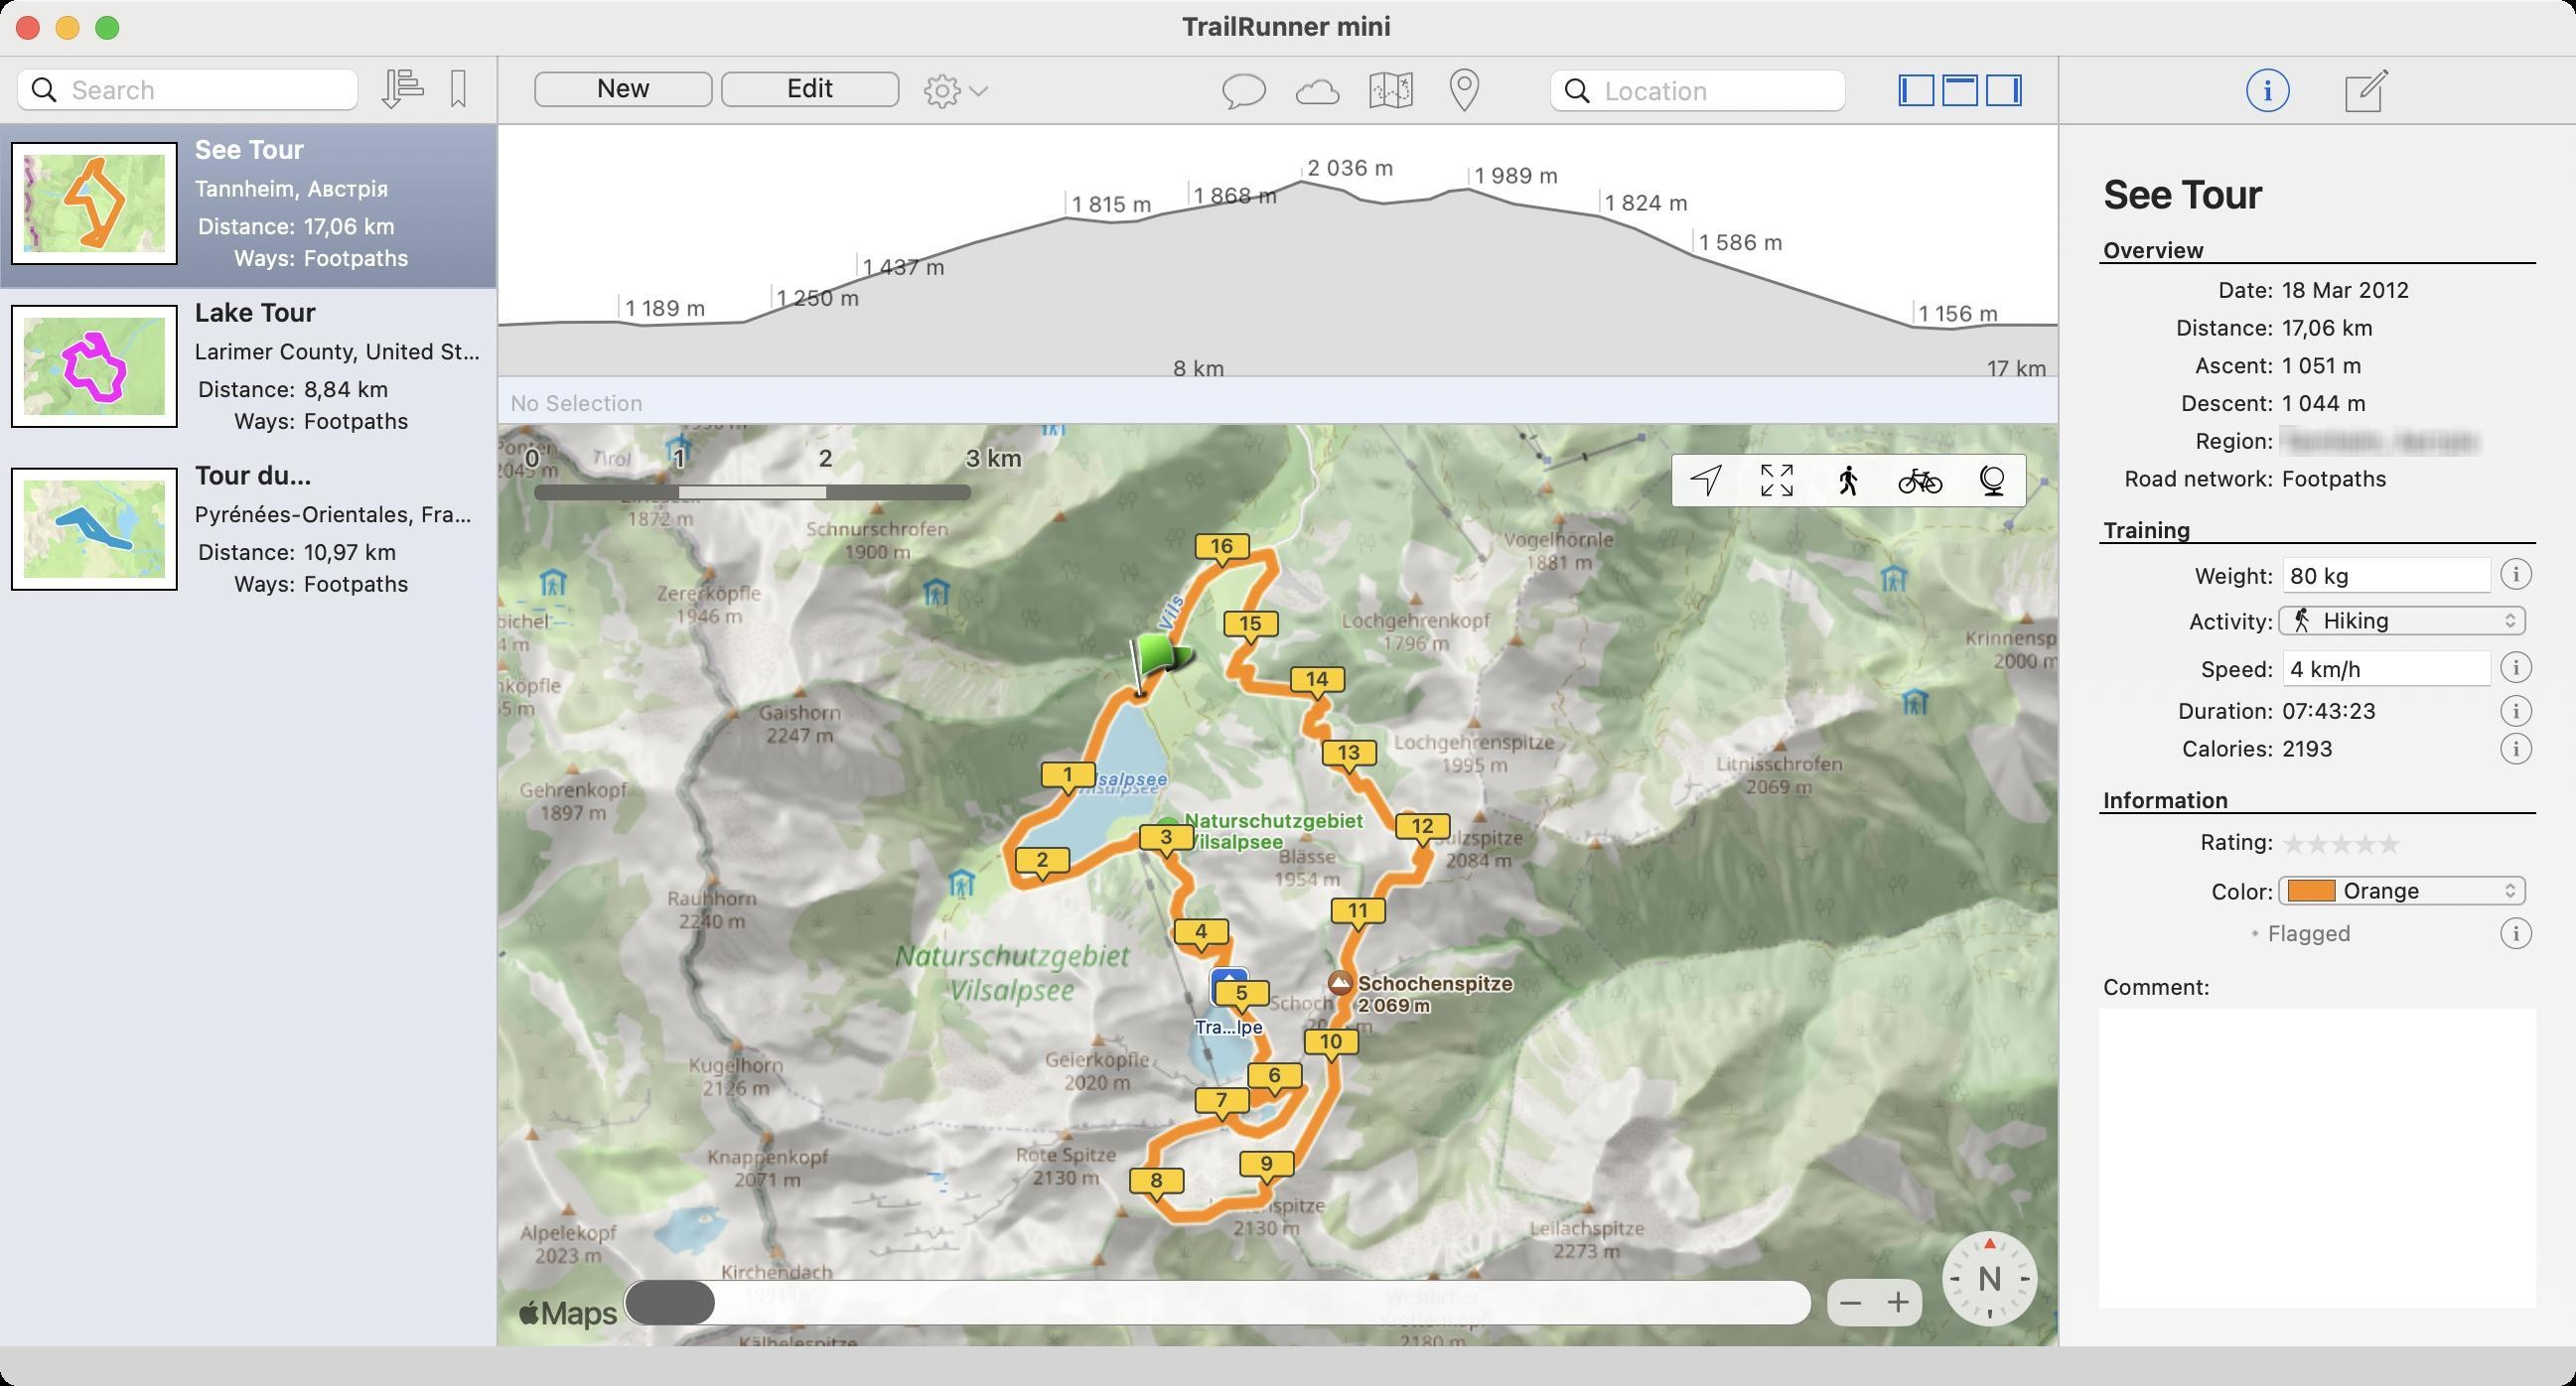
Accessibility tree:
{"name": "TrailRunner_mini", "role": "AXWindow", "description": null, "role_description": "standard window", "value": null, "position": "102.00;284.00", "size": "1297;698", "children": [{"name": null, "role": "AXSplitGroup", "description": null, "role_description": "split group", "value": null, "position": "0.00;28.00", "size": "1297;650", "children": [{"name": null, "role": "AXTextField", "description": null, "role_description": "search text field", "value": "", "position": "8.00;34.00", "size": "173;22", "children": [{"name": "", "role": "AXButton", "description": "search", "role_description": "button", "value": null, "position": "10.00;34.00", "size": "25;22", "children": []}]}, {"name": "", "role": "AXButton", "description": null, "role_description": "button", "value": null, "position": "217.00;27.00", "size": "28;36", "children": []}, {"name": "", "role": "AXButton", "description": null, "role_description": "button", "value": null, "position": "189.00;27.00", "size": "28;36", "children": []}, {"name": null, "role": "AXScrollArea", "description": null, "role_description": "scroll area", "value": null, "position": "0.00;63.00", "size": "250;615", "children": [{"name": null, "role": "AXGrid", "description": null, "role_description": "grid", "value": null, "position": "0.00;63.00", "size": "250;615", "children": [{"name": null, "role": "AXUnknown", "description": null, "role_description": "unknown", "value": null, "position": "0.00;63.00", "size": "250;82", "children": [{"name": null, "role": "AXImage", "description": "", "role_description": "image", "value": null, "position": "12.00;78.00", "size": "71;49", "children": []}, {"name": null, "role": "AXStaticText", "description": null, "role_description": "text", "value": "Tannheim, Австрія", "position": "96.00;88.00", "size": "148;17", "children": []}, {"name": null, "role": "AXStaticText", "description": null, "role_description": "text", "value": "Distance:", "position": "96.00;107.00", "size": "55;14", "children": []}, {"name": null, "role": "AXStaticText", "description": null, "role_description": "text", "value": "17,06 km", "position": "151.00;107.00", "size": "93;14", "children": []}, {"name": null, "role": "AXStaticText", "description": null, "role_description": "text", "value": "Ways:", "position": "96.00;123.00", "size": "55;14", "children": []}, {"name": null, "role": "AXStaticText", "description": null, "role_description": "text", "value": "Footpaths", "position": "151.00;123.00", "size": "93;14", "children": []}, {"name": "", "role": "AXCheckBox", "description": null, "role_description": "toggle button", "value": 0, "position": "221.00;67.00", "size": "23;23", "children": []}, {"name": null, "role": "AXStaticText", "description": null, "role_description": "text", "value": "See Tour", "position": "96.00;67.00", "size": "123;18", "children": []}]}, {"name": null, "role": "AXUnknown", "description": null, "role_description": "unknown", "value": null, "position": "0.00;145.00", "size": "250;82", "children": [{"name": null, "role": "AXImage", "description": "", "role_description": "image", "value": null, "position": "12.00;160.00", "size": "71;49", "children": []}, {"name": null, "role": "AXStaticText", "description": null, "role_description": "text", "value": "Larimer County, United States", "position": "96.00;170.00", "size": "148;17", "children": []}, {"name": null, "role": "AXStaticText", "description": null, "role_description": "text", "value": "Distance:", "position": "96.00;189.00", "size": "55;14", "children": []}, {"name": null, "role": "AXStaticText", "description": null, "role_description": "text", "value": "8,84 km", "position": "151.00;189.00", "size": "93;14", "children": []}, {"name": null, "role": "AXStaticText", "description": null, "role_description": "text", "value": "Ways:", "position": "96.00;205.00", "size": "55;14", "children": []}, {"name": null, "role": "AXStaticText", "description": null, "role_description": "text", "value": "Footpaths", "position": "151.00;205.00", "size": "93;14", "children": []}, {"name": "", "role": "AXCheckBox", "description": null, "role_description": "toggle button", "value": 0, "position": "221.00;149.00", "size": "23;23", "children": []}, {"name": null, "role": "AXStaticText", "description": null, "role_description": "text", "value": "Lake Tour", "position": "96.00;149.00", "size": "123;18", "children": []}]}, {"name": null, "role": "AXUnknown", "description": null, "role_description": "unknown", "value": null, "position": "0.00;227.00", "size": "250;82", "children": [{"name": null, "role": "AXImage", "description": "", "role_description": "image", "value": null, "position": "12.00;242.00", "size": "71;49", "children": []}, {"name": null, "role": "AXStaticText", "description": null, "role_description": "text", "value": "Pyrénées-Orientales, France", "position": "96.00;252.00", "size": "148;17", "children": []}, {"name": null, "role": "AXStaticText", "description": null, "role_description": "text", "value": "Distance:", "position": "96.00;271.00", "size": "55;14", "children": []}, {"name": null, "role": "AXStaticText", "description": null, "role_description": "text", "value": "10,97 km", "position": "151.00;271.00", "size": "93;14", "children": []}, {"name": null, "role": "AXStaticText", "description": null, "role_description": "text", "value": "Ways:", "position": "96.00;287.00", "size": "55;14", "children": []}, {"name": null, "role": "AXStaticText", "description": null, "role_description": "text", "value": "Footpaths", "position": "151.00;287.00", "size": "93;14", "children": []}, {"name": "", "role": "AXCheckBox", "description": null, "role_description": "toggle button", "value": 0, "position": "221.00;231.00", "size": "23;23", "children": []}, {"name": null, "role": "AXStaticText", "description": null, "role_description": "text", "value": "Tour du Lac", "position": "96.00;231.00", "size": "69;18", "children": []}]}]}]}, {"name": null, "role": "AXSplitter", "description": null, "role_description": "splitter", "value": 250.0, "position": "250.00;28.00", "size": "1;650", "children": []}, {"name": "New", "role": "AXButton", "description": null, "role_description": "button", "value": null, "position": "269.00;36.00", "size": "90;19", "children": []}, {"name": "Edit", "role": "AXButton", "description": null, "role_description": "button", "value": null, "position": "363.00;36.00", "size": "90;19", "children": []}, {"name": null, "role": "AXTextField", "description": null, "role_description": "search text field", "value": "", "position": "780.00;34.50", "size": "150;22", "children": [{"name": "", "role": "AXButton", "description": "search", "role_description": "button", "value": null, "position": "782.00;34.50", "size": "25;22", "children": []}]}, {"name": null, "role": "AXSplitGroup", "description": null, "role_description": "split group", "value": null, "position": "251.00;63.00", "size": "785;615", "children": [{"name": null, "role": "AXStaticText", "description": null, "role_description": "text", "value": "No Selection", "position": "255.00;196.00", "size": "71;14", "children": []}, {"name": null, "role": "AXSplitter", "description": null, "role_description": "splitter", "value": 150.0, "position": "251.00;213.00", "size": "785;1", "children": []}, {"name": null, "role": "AXImage", "description": null, "role_description": "image", "value": null, "position": "251.00;214.00", "size": "785;464", "children": [{"name": "Vils", "role": "AXStaticText", "description": null, "role_description": "", "value": null, "position": "575.51;293.39", "size": "30;30", "children": []}, {"name": "Vilsalpsee", "role": "AXButton", "description": null, "role_description": "", "value": null, "position": "550.18;376.98", "size": "30;30", "children": []}, {"name": "Schochenspitze", "role": "AXButton", "description": null, "role_description": "Point of interest", "value": null, "position": "660.03;479.80", "size": "30;30", "children": []}, {"name": "Naturschutzgebiet_Vilsalpsee", "role": "AXButton", "description": null, "role_description": "Point of interest", "value": null, "position": "572.97;403.17", "size": "30;30", "children": []}, {"name": "", "role": "AXImage", "description": "", "role_description": "Annotation", "value": null, "position": "649.50;335.50", "size": "28;22", "children": []}, {"name": "", "role": "AXImage", "description": "", "role_description": "Annotation", "value": null, "position": "670.00;452.00", "size": "28;22", "children": []}, {"name": "", "role": "AXImage", "description": "", "role_description": "Annotation", "value": null, "position": "656.50;518.00", "size": "28;22", "children": []}, {"name": "", "role": "AXImage", "description": "", "role_description": "Annotation", "value": null, "position": "511.00;426.50", "size": "28;22", "children": []}, {"name": "", "role": "AXImage", "description": "", "role_description": "Annotation", "value": null, "position": "702.50;409.50", "size": "28;22", "children": []}, {"name": "", "role": "AXImage", "description": "", "role_description": "Annotation", "value": null, "position": "601.50;268.50", "size": "28;22", "children": []}, {"name": "", "role": "AXImage", "description": "", "role_description": "Annotation", "value": null, "position": "568.50;588.00", "size": "28;22", "children": []}, {"name": "", "role": "AXImage", "description": "", "role_description": "Annotation", "value": null, "position": "665.50;372.50", "size": "28;22", "children": []}, {"name": "", "role": "AXImage", "description": "", "role_description": "Annotation", "value": null, "position": "568.50;317.50", "size": "35;35", "children": []}, {"name": "", "role": "AXImage", "description": "", "role_description": "Annotation", "value": null, "position": "616.00;307.50", "size": "28;22", "children": []}, {"name": "", "role": "AXImage", "description": "", "role_description": "Annotation", "value": null, "position": "624.00;579.50", "size": "28;22", "children": []}, {"name": "", "role": "AXImage", "description": "", "role_description": "Annotation", "value": null, "position": "601.50;547.50", "size": "28;22", "children": []}, {"name": "", "role": "AXImage", "description": "", "role_description": "Annotation", "value": null, "position": "591.00;462.50", "size": "28;22", "children": []}, {"name": "", "role": "AXImage", "description": "", "role_description": "Annotation", "value": null, "position": "628.00;535.00", "size": "28;22", "children": []}, {"name": "", "role": "AXImage", "description": "", "role_description": "Annotation", "value": null, "position": "611.50;493.50", "size": "28;22", "children": []}, {"name": "", "role": "AXImage", "description": "", "role_description": "Annotation", "value": null, "position": "524.00;383.50", "size": "28;22", "children": []}, {"name": "", "role": "AXImage", "description": "", "role_description": "Annotation", "value": null, "position": "586.00;460.00", "size": "66;74", "children": []}, {"name": "", "role": "AXImage", "description": "", "role_description": "Annotation", "value": null, "position": "573.50;415.00", "size": "28;22", "children": []}, {"name": null, "role": "AXSlider", "description": null, "role_description": "slider", "value": 0.0, "position": "313.00;642.00", "size": "600;28", "children": [{"name": null, "role": "AXValueIndicator", "description": null, "role_description": "value indicator", "value": 0.0, "position": "288.00;642.00", "size": "74;28", "children": []}]}, {"name": null, "role": "AXImage", "description": "", "role_description": "image", "value": null, "position": "258.00;221.00", "size": "280;34", "children": []}, {"name": null, "role": "AXImage", "description": "remove", "role_description": "image", "value": null, "position": "920.00;644.00", "size": "24;24", "children": []}, {"name": null, "role": "AXImage", "description": "add", "role_description": "image", "value": null, "position": "944.00;644.00", "size": "24;24", "children": []}, {"name": "", "role": "AXButton", "description": "Zoom Out", "role_description": "button", "value": null, "position": "920.00;644.00", "size": "24;24", "children": []}, {"name": "", "role": "AXButton", "description": "Zoom In", "role_description": "button", "value": null, "position": "944.00;644.00", "size": "24;24", "children": []}]}]}, {"name": null, "role": "AXSplitter", "description": null, "role_description": "splitter", "value": 785.0, "position": "1036.00;28.00", "size": "1;650", "children": []}, {"name": "", "role": "AXButton", "description": null, "role_description": "button", "value": null, "position": "1127.00;34.50", "size": "30;22", "children": []}, {"name": "", "role": "AXButton", "description": null, "role_description": "button", "value": null, "position": "1177.00;34.50", "size": "30;22", "children": []}, {"name": null, "role": "AXGroup", "description": null, "role_description": "group", "value": null, "position": "1037.00;63.00", "size": "260;615", "children": [{"name": null, "role": "AXTextField", "description": null, "role_description": "text field", "value": "See Tour", "position": "1057.00;86.00", "size": "220;24", "children": []}, {"name": null, "role": "AXStaticText", "description": null, "role_description": "text", "value": "Overview", "position": "1057.00;119.00", "size": "220;14", "children": []}, {"name": null, "role": "AXStaticText", "description": null, "role_description": "text", "value": "Date:", "position": "1057.00;139.00", "size": "90;14", "children": []}, {"name": null, "role": "AXStaticText", "description": null, "role_description": "text", "value": "18 Mar 2012", "position": "1147.00;139.00", "size": "130;14", "children": []}, {"name": null, "role": "AXStaticText", "description": null, "role_description": "text", "value": "Distance:", "position": "1057.00;158.00", "size": "90;14", "children": []}, {"name": null, "role": "AXStaticText", "description": null, "role_description": "text", "value": "17,06 km", "position": "1147.00;158.00", "size": "130;14", "children": []}, {"name": null, "role": "AXStaticText", "description": null, "role_description": "text", "value": "Ascent:", "position": "1057.00;177.00", "size": "90;14", "children": []}, {"name": null, "role": "AXStaticText", "description": null, "role_description": "text", "value": "1 051 m", "position": "1147.00;177.00", "size": "130;14", "children": []}, {"name": null, "role": "AXStaticText", "description": null, "role_description": "text", "value": "Descent:", "position": "1057.00;196.00", "size": "90;14", "children": []}, {"name": null, "role": "AXStaticText", "description": null, "role_description": "text", "value": "1 044 m", "position": "1147.00;196.00", "size": "130;14", "children": []}, {"name": null, "role": "AXStaticText", "description": null, "role_description": "text", "value": "Region:", "position": "1057.00;215.00", "size": "90;14", "children": []}, {"name": null, "role": "AXStaticText", "description": null, "role_description": "text", "value": "Tannheim, Австрія", "position": "1147.00;215.00", "size": "130;14", "children": []}, {"name": null, "role": "AXStaticText", "description": null, "role_description": "text", "value": "Road network:", "position": "1057.00;234.00", "size": "90;14", "children": []}, {"name": null, "role": "AXStaticText", "description": null, "role_description": "text", "value": "Footpaths", "position": "1147.00;234.00", "size": "130;14", "children": []}, {"name": null, "role": "AXStaticText", "description": null, "role_description": "text", "value": "Training", "position": "1057.00;260.00", "size": "220;14", "children": []}, {"name": null, "role": "AXStaticText", "description": null, "role_description": "text", "value": "Weight:", "position": "1057.00;283.00", "size": "90;14", "children": []}, {"name": null, "role": "AXTextField", "description": null, "role_description": "text field", "value": "80 kg", "position": "1149.00;280.00", "size": "106;19", "children": []}, {"name": "", "role": "AXButton", "description": null, "role_description": "button", "value": null, "position": "1257.00;279.00", "size": "20;20", "children": []}, {"name": null, "role": "AXStaticText", "description": null, "role_description": "text", "value": "Activity:", "position": "1057.00;306.00", "size": "90;14", "children": []}, {"name": null, "role": "AXPopUpButton", "description": null, "role_description": "pop up button", "value": "Hiking", "position": "1147.00;304.00", "size": "125;18", "children": []}, {"name": null, "role": "AXStaticText", "description": null, "role_description": "text", "value": "Speed:", "position": "1057.00;330.00", "size": "90;14", "children": []}, {"name": null, "role": "AXTextField", "description": null, "role_description": "text field", "value": "4 km/h", "position": "1149.00;327.00", "size": "106;19", "children": []}, {"name": "", "role": "AXButton", "description": null, "role_description": "button", "value": null, "position": "1257.00;326.00", "size": "20;20", "children": []}, {"name": null, "role": "AXStaticText", "description": null, "role_description": "text", "value": "Duration:", "position": "1057.00;351.00", "size": "90;14", "children": []}, {"name": null, "role": "AXStaticText", "description": null, "role_description": "text", "value": "07:43:23", "position": "1147.00;351.00", "size": "110;14", "children": []}, {"name": "", "role": "AXButton", "description": null, "role_description": "button", "value": null, "position": "1257.00;348.00", "size": "20;20", "children": []}, {"name": null, "role": "AXStaticText", "description": null, "role_description": "text", "value": "Calories:", "position": "1057.00;370.00", "size": "90;14", "children": []}, {"name": null, "role": "AXStaticText", "description": null, "role_description": "text", "value": "2193", "position": "1147.00;370.00", "size": "110;14", "children": []}, {"name": "", "role": "AXButton", "description": null, "role_description": "button", "value": null, "position": "1257.00;367.00", "size": "20;20", "children": []}, {"name": null, "role": "AXStaticText", "description": null, "role_description": "text", "value": "Information", "position": "1057.00;396.00", "size": "220;14", "children": []}, {"name": null, "role": "AXStaticText", "description": null, "role_description": "text", "value": "Rating:", "position": "1057.00;417.00", "size": "90;14", "children": []}, {"name": null, "role": "AXSlider", "description": null, "role_description": "rating indicator", "value": 0.0, "position": "1149.00;415.00", "size": "93;19", "children": []}, {"name": null, "role": "AXStaticText", "description": null, "role_description": "text", "value": "Color:", "position": "1057.00;442.00", "size": "90;14", "children": []}, {"name": null, "role": "AXPopUpButton", "description": null, "role_description": "pop up button", "value": "Orange", "position": "1147.00;440.00", "size": "125;18", "children": []}, {"name": "Flagged", "role": "AXCheckBox", "description": null, "role_description": "toggle button", "value": 0, "position": "1129.00;463.00", "size": "128;14", "children": []}, {"name": "", "role": "AXButton", "description": null, "role_description": "button", "value": null, "position": "1257.00;460.00", "size": "20;20", "children": []}, {"name": null, "role": "AXStaticText", "description": null, "role_description": "text", "value": "Comment:", "position": "1057.00;490.00", "size": "220;14", "children": []}, {"name": null, "role": "AXTextArea", "description": null, "role_description": "text entry area", "value": "", "position": "1057.00;508.00", "size": "220;151", "children": []}]}]}, {"name": null, "role": "AXButton", "description": null, "role_description": "close button", "value": null, "position": "7.00;6.00", "size": "14;16", "children": []}, {"name": null, "role": "AXButton", "description": null, "role_description": "full screen button", "value": null, "position": "47.00;6.00", "size": "14;16", "children": [{"name": null, "role": "AXGroup", "description": null, "role_description": "group", "value": null, "position": "47.00;6.00", "size": "14;16", "children": [{"name": null, "role": "AXGroup", "description": null, "role_description": "group", "value": null, "position": "47.00;6.00", "size": "14;16", "children": []}]}]}, {"name": null, "role": "AXButton", "description": null, "role_description": "minimize button", "value": null, "position": "27.00;6.00", "size": "14;16", "children": []}, {"name": null, "role": "AXStaticText", "description": null, "role_description": "text", "value": "TrailRunner mini", "position": "593.00;5.00", "size": "110;16", "children": []}]}